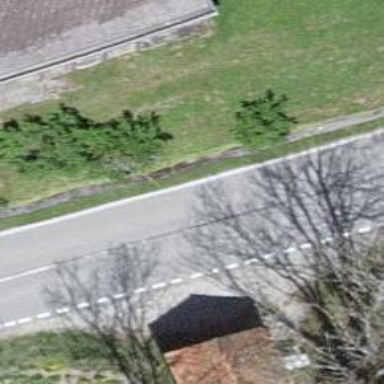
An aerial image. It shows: Bus stop along the road.